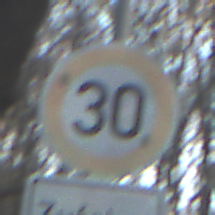
Verkehrszeichen: Geschwindigkeit30
Zusatzzeichen unten: HinweiseAufGefahrenDurchVerbaleAngabe11
Umgebung: Outdoor, Nature
Tageszeit: SunriseSunset
Wetter: Clear
Licht: Natural
Jahreszeit: Winter
Kontrast: LowContrast